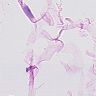
Metastatic tissue present: no